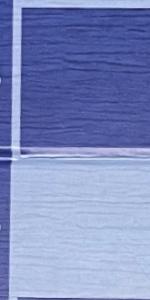
Label: Empty